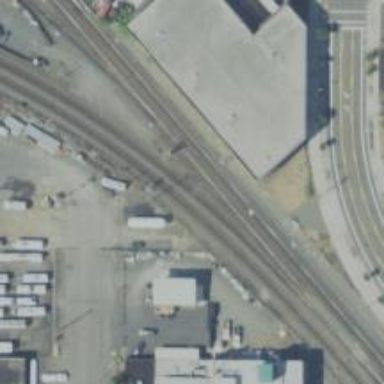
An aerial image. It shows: Railway signal.